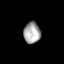
Tissue: lung
Cell type: Epithelial cells
Senescence score: 0.2419
Nuclear area (px): 352
Mean DAPI intensity: 165.602